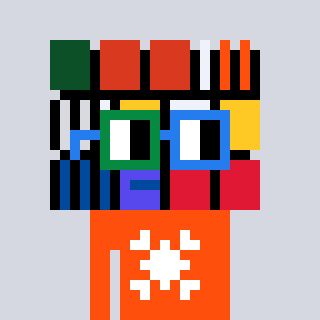
a pixel art character with square green and blue glasses, a abstract-shaped head and a orange-colored body on a cool background